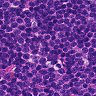
Metastatic tissue present: no